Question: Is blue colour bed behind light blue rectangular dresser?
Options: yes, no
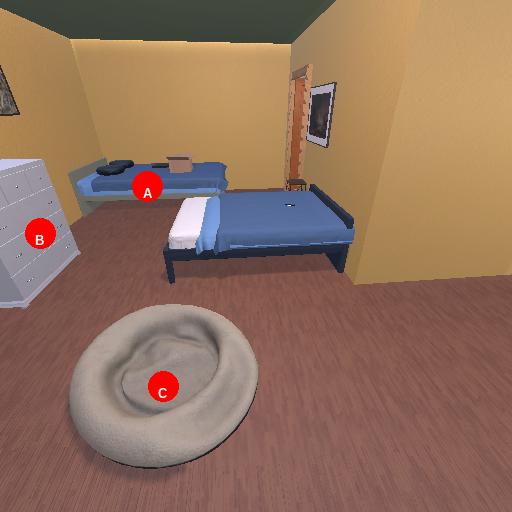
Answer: yes